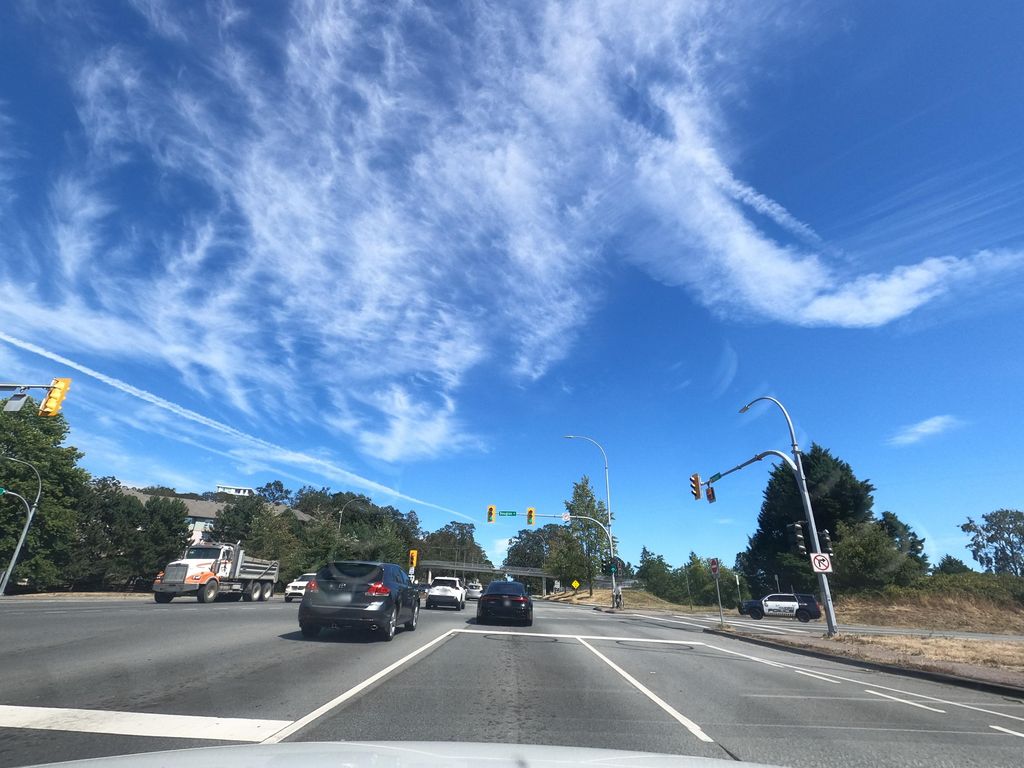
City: victoria